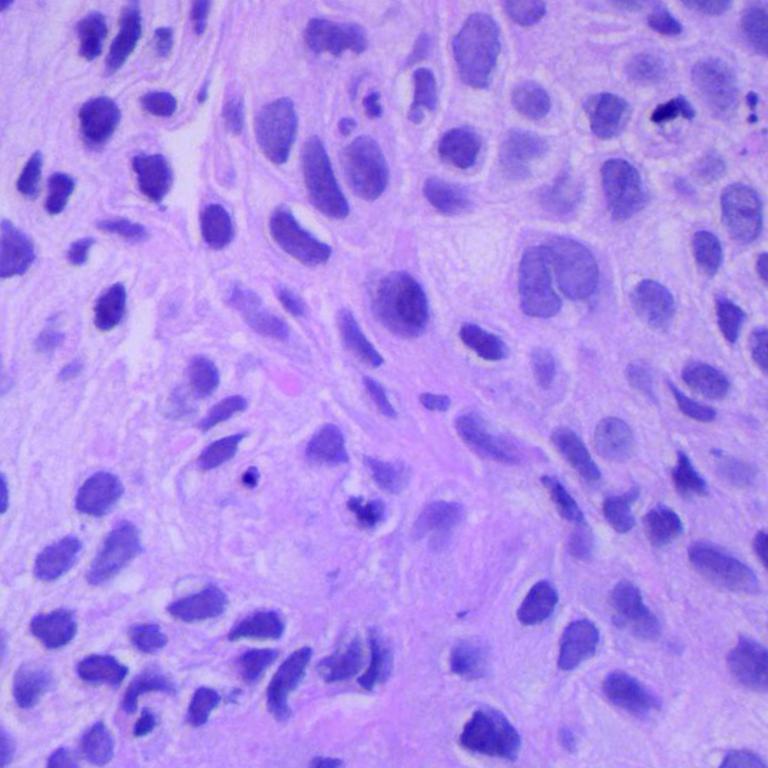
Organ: lung
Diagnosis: squamous carcinomas